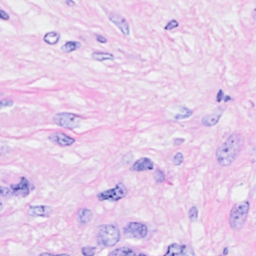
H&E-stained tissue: Breast